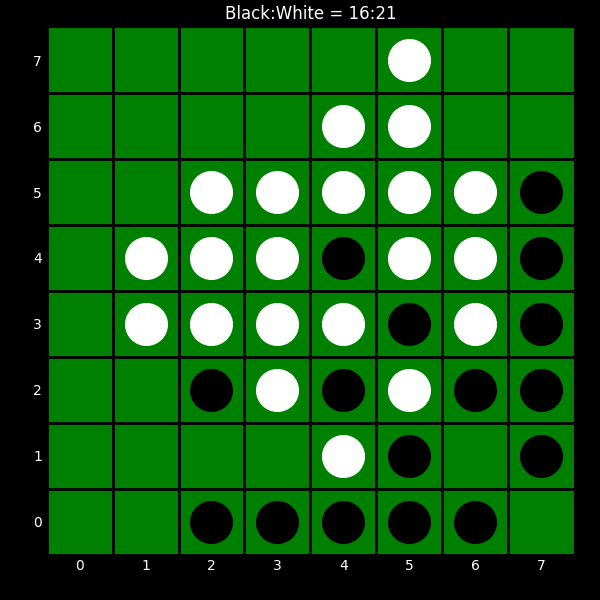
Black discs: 16
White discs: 21